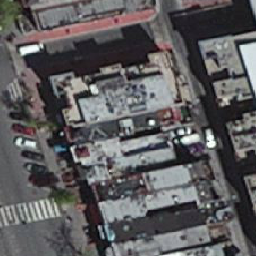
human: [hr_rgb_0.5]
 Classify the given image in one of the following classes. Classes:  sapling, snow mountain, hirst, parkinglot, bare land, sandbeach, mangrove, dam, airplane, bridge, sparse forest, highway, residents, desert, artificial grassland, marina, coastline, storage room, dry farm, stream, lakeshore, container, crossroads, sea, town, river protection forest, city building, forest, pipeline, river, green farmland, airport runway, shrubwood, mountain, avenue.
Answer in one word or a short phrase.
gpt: city building